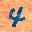
Label: 4